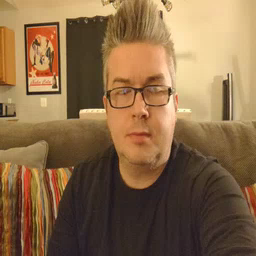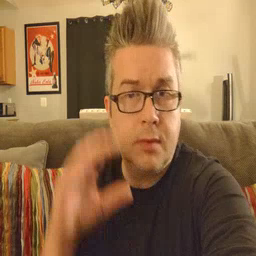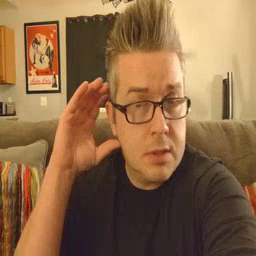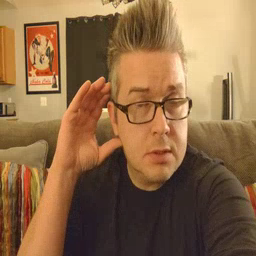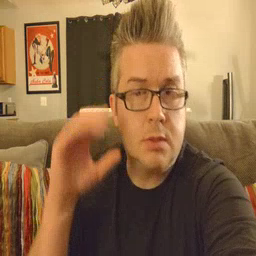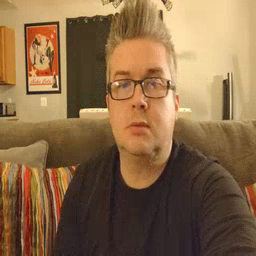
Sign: listen